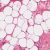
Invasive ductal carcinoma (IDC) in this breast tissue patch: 0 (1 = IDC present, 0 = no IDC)